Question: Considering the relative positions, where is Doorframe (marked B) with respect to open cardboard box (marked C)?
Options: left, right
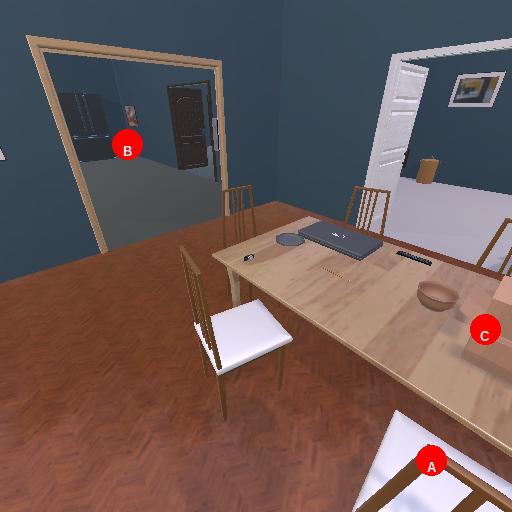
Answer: left